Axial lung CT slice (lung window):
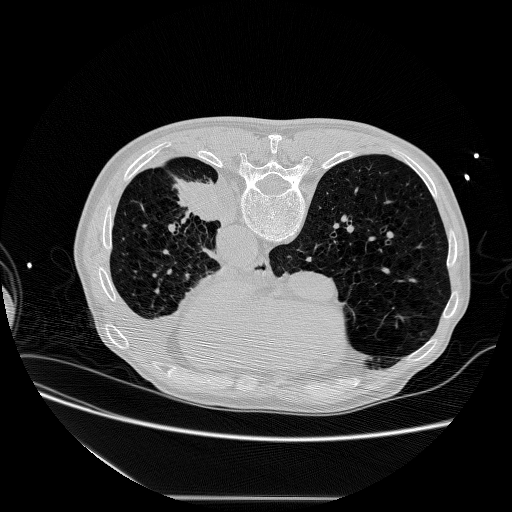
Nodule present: no